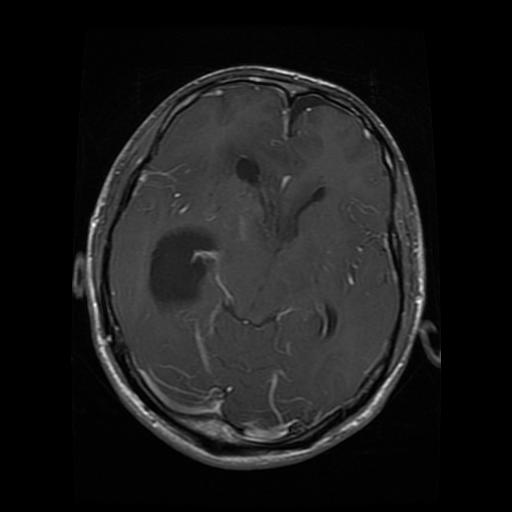
Label: glioma